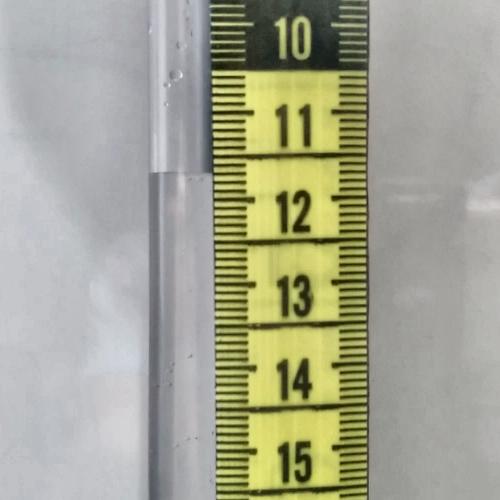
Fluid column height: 11.7 cm